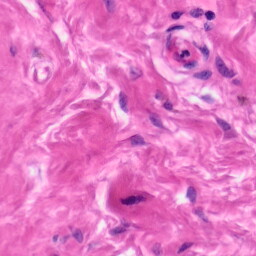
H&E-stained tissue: Skin